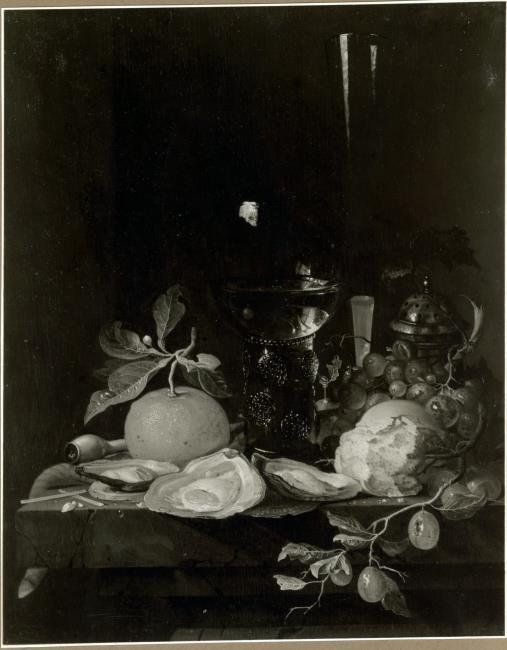
Title: Oysters, fruit and a Roemer on a stone table
Artist: Abraham Mignon Bron: Fred G. Meijer (1984)
Earliest date: 1665
Latest date: 1665
Genre: painting
Iconography: Tobacco
Keywords: still life, on a stone table, pipe, slow-match, oyster, bunch of grapes, roemer, flute glass, wine, caster, roll, rose hip, blackberry, orange (fruit)